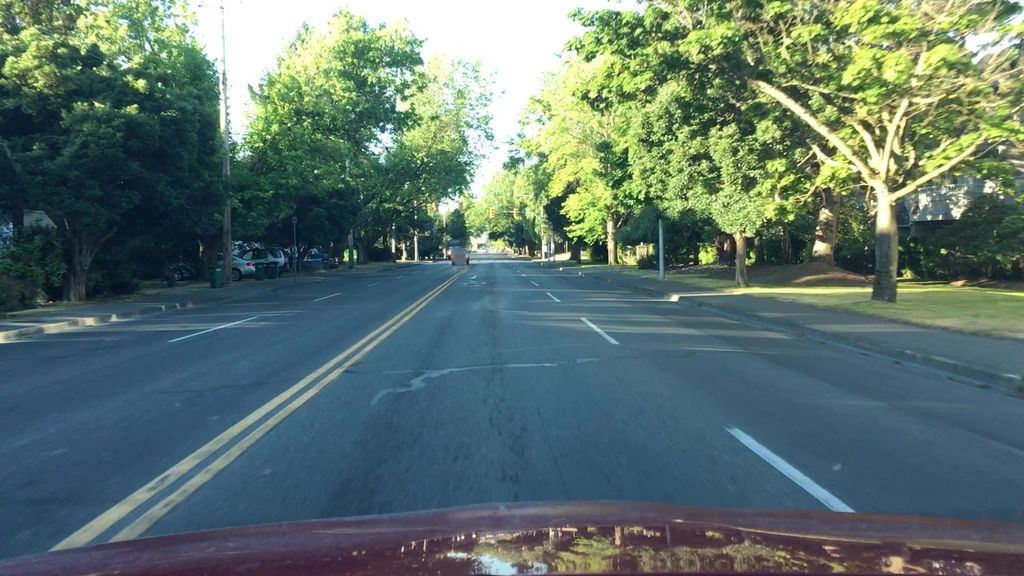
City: victoria